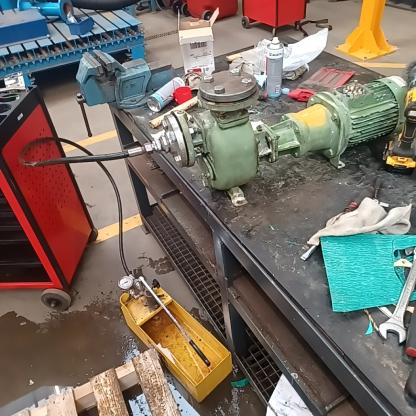
Klasa: inne